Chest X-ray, AP view. Patient: 50 years old, sex M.
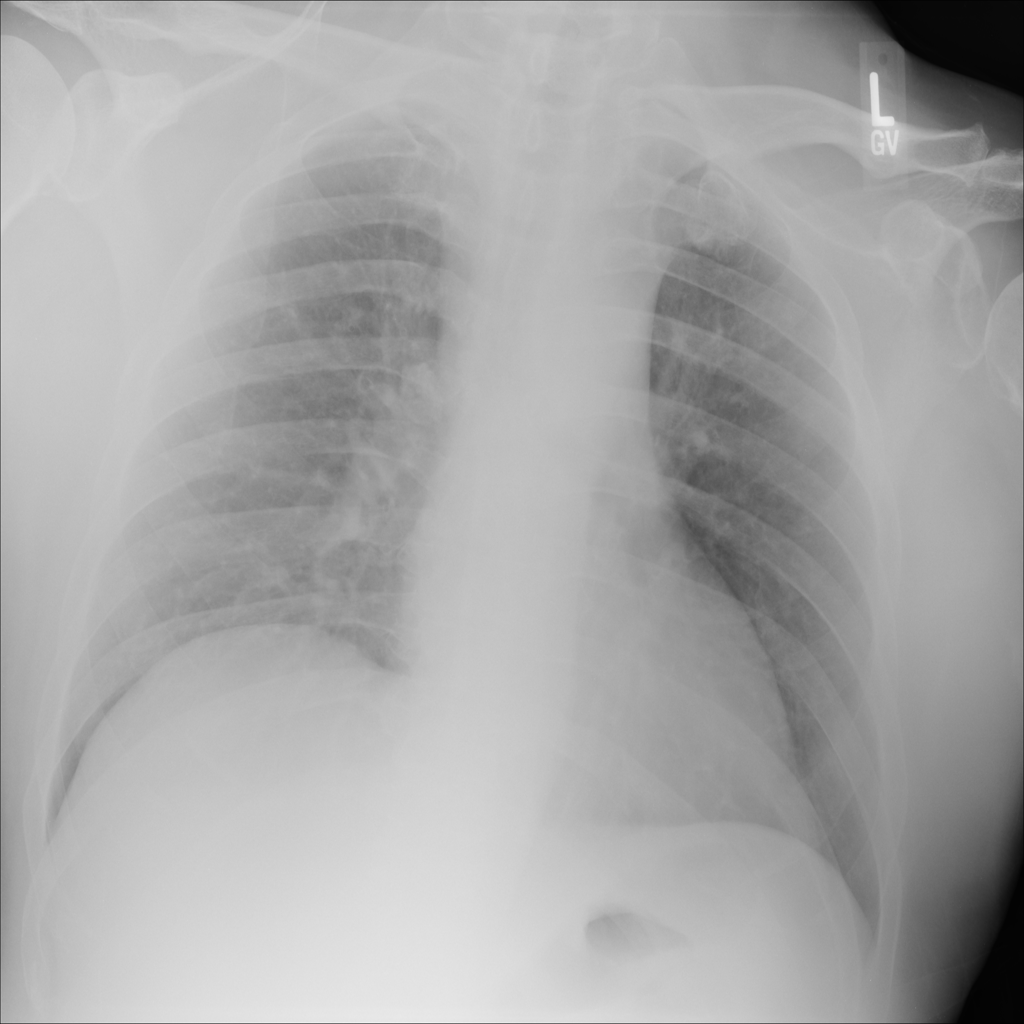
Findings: No Finding